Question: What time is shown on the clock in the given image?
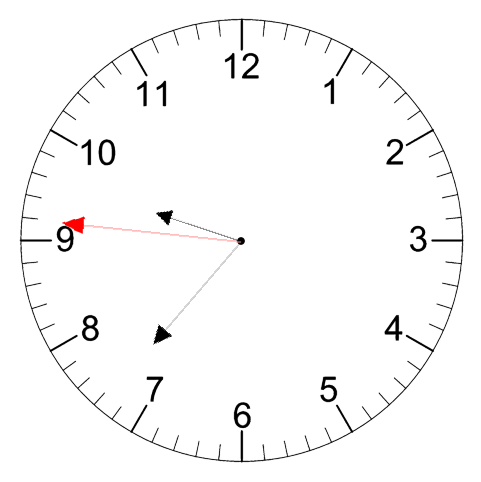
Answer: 09:36:46